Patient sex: M
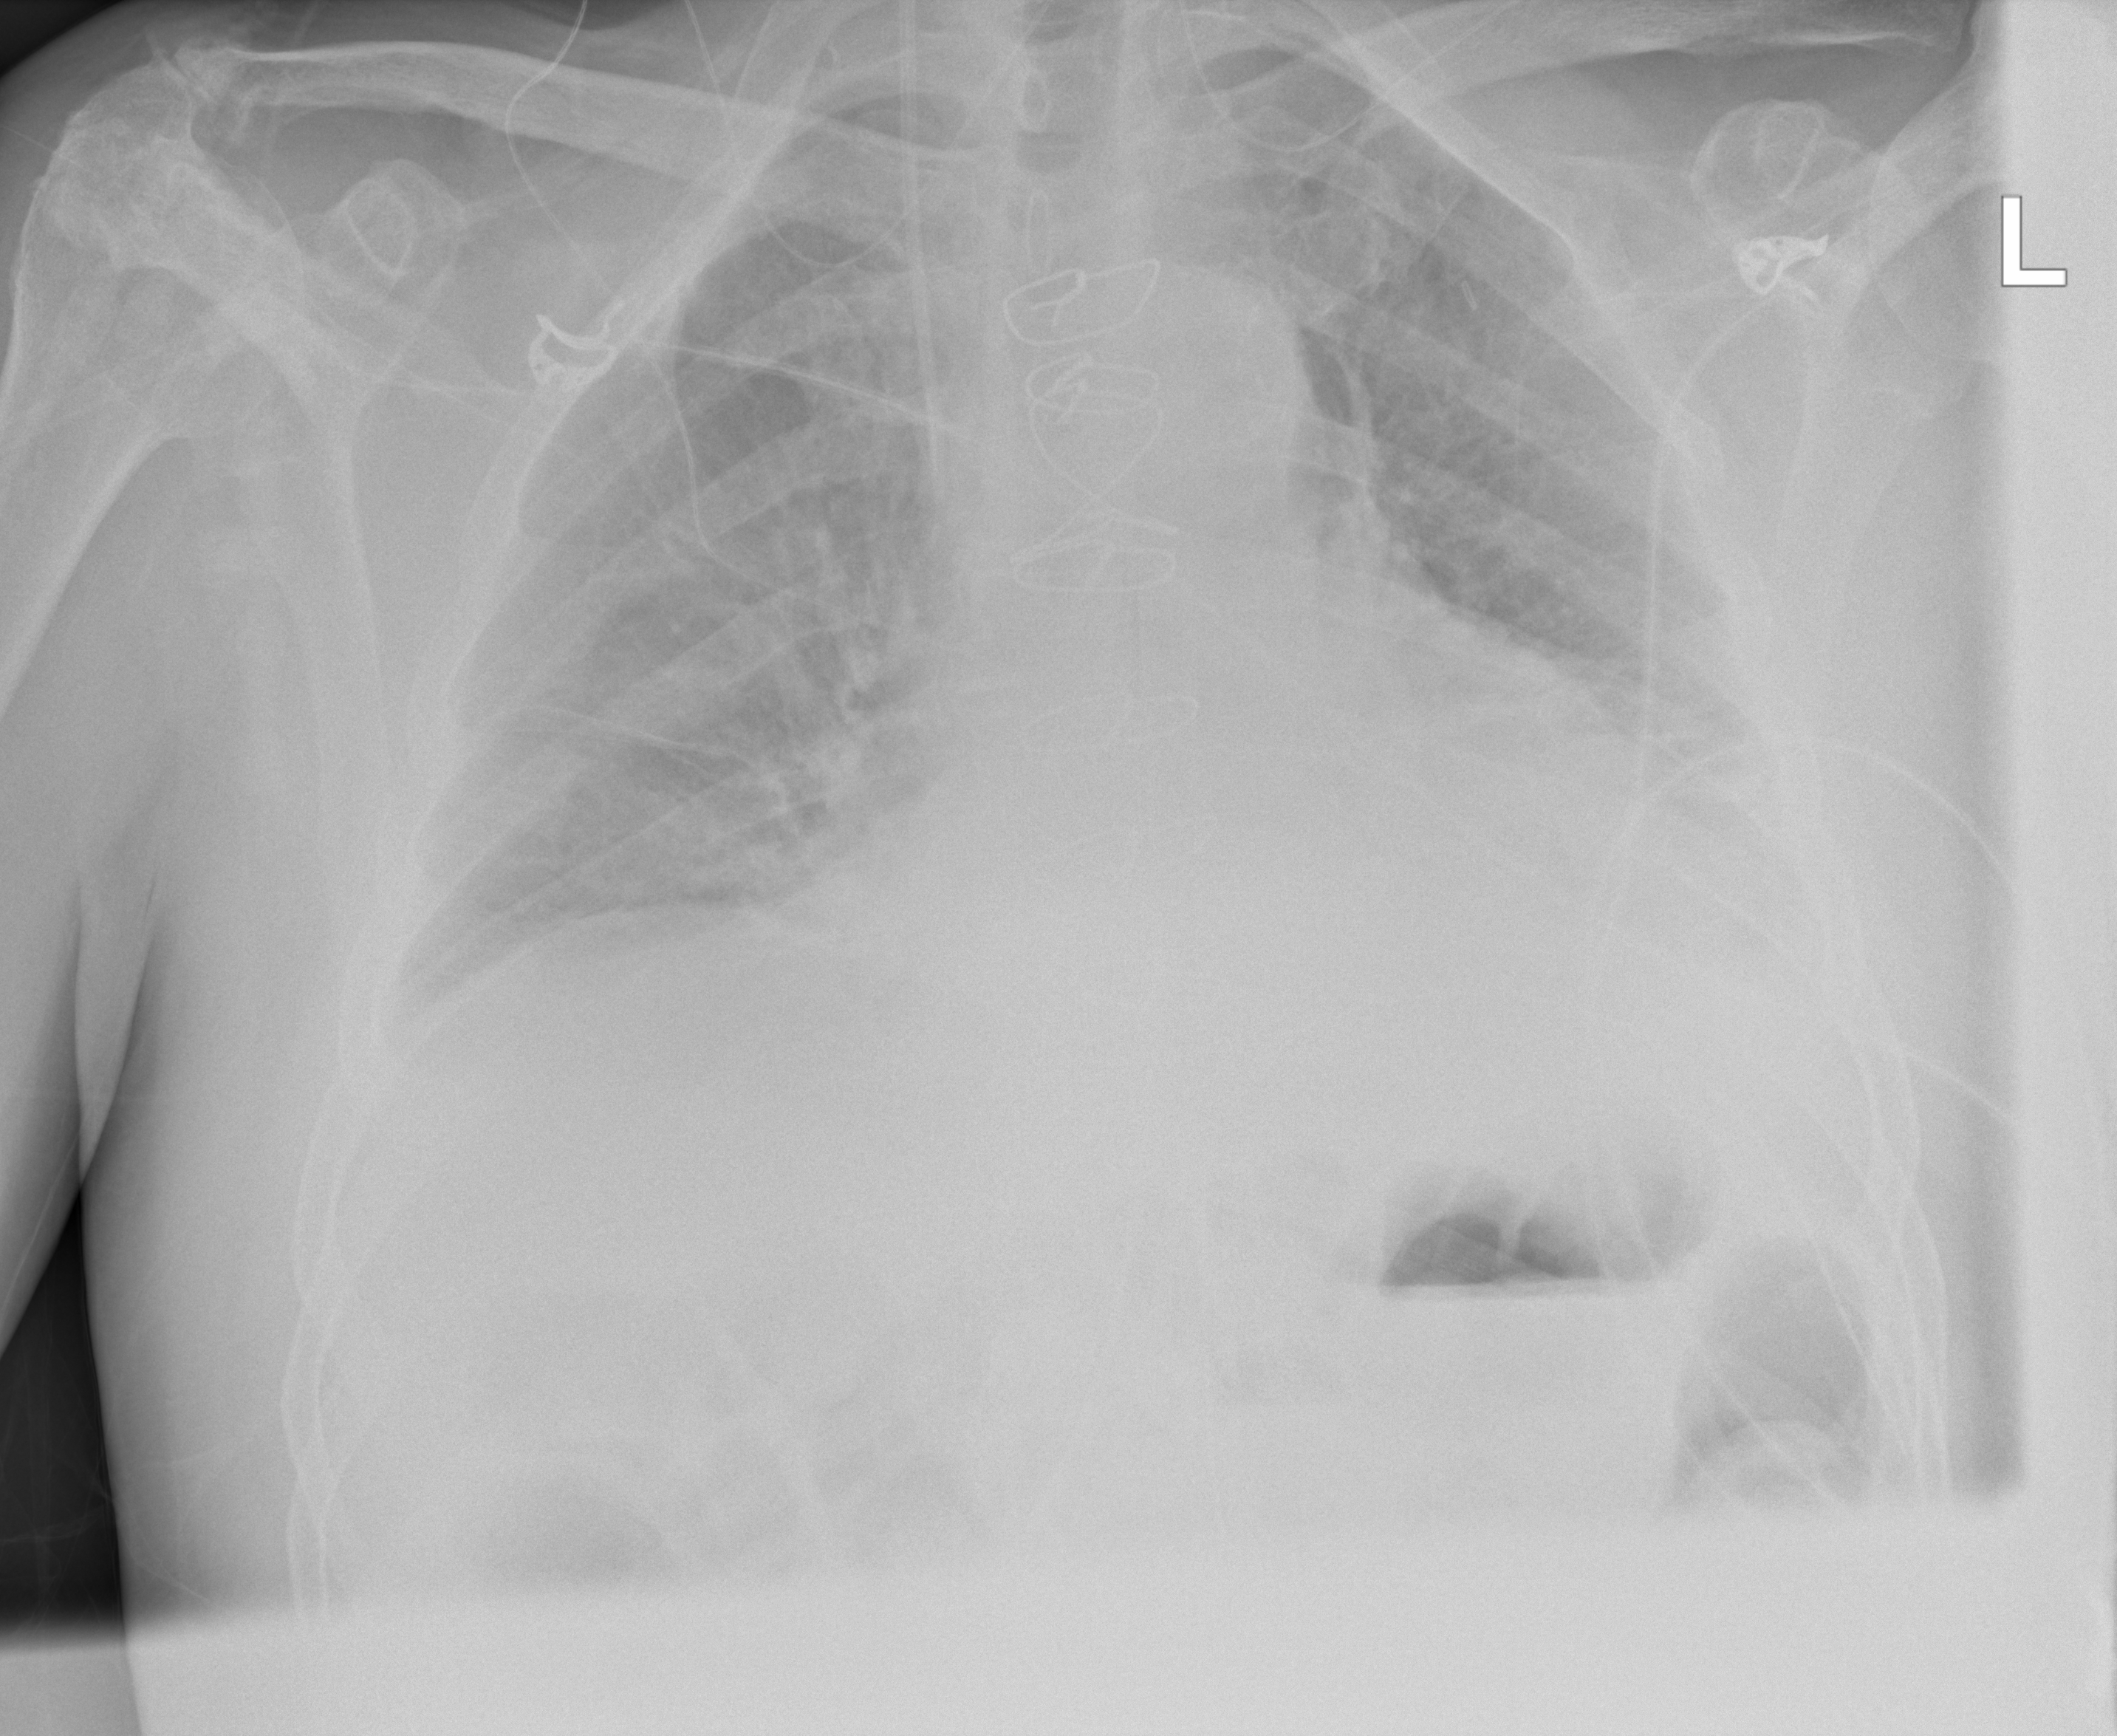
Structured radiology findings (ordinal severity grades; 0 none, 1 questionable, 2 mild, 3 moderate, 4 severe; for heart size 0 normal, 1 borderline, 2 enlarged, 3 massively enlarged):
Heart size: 2
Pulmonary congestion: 2
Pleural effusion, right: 2
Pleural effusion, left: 3
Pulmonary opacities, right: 2
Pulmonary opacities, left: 2
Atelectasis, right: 2
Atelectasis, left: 2